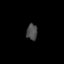
Tissue: lung
Cell type: Others
Senescence score: 0.2345
Nuclear area (px): 171
Mean DAPI intensity: 74.918